Question: I have recently . One change that i noticed was that in a web site, while i was running the site on my browser locally, i could make changes to the .cs files and just refresh the browser for the changes to take effect.
However in a web application the .cs files seem to have a lock which does not allow me to edit the .cs file without stopping the debugging.
This gets kinda lengthy since i have to stop and run again instead of making changes on the fly.
Thanks in advance.
Here is my current Edit and Continue window with the current settings. Do i need to change anything here?:
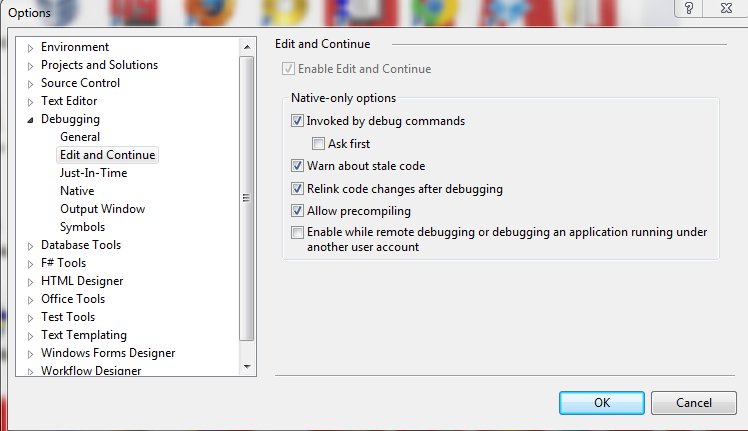
Answer: You can modify the code in a Web Application while the code is paused. You'll need to set a break point above the line of code you wish to change. Execute the code to reach the break point, and then while you are stopped at the break point you can modify the code. The once the modification is done you can resume execution.
There are certain things you cannot change while paused like this, like adding in a new method. If the change cannot be accepted while paused Visual Studio will tell, however, it won't tell you what exactly is doesn't like.